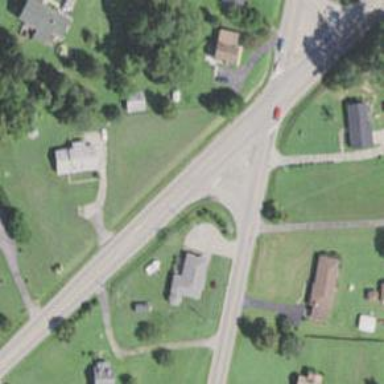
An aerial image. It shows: Road with stop sign.